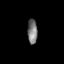
Tissue: prostate
Cell type: T cells
Senescence score: 0.8535
Nuclear area (px): 235
Mean DAPI intensity: 121.736